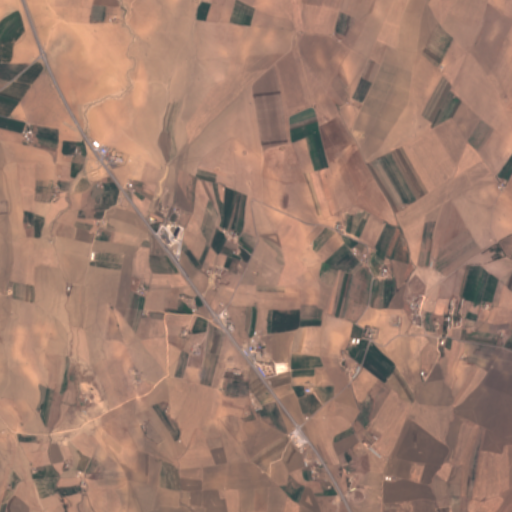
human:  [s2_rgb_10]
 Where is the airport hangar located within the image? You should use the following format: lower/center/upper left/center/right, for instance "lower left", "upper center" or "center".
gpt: The airport hangar is located in the upper left of the image.
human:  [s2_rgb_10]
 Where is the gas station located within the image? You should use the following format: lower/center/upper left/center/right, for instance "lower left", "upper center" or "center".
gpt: The gas station is located in the lower center of the image.
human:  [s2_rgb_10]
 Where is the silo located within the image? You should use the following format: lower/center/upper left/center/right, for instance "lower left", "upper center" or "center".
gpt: The silo is located in the center left of the image.
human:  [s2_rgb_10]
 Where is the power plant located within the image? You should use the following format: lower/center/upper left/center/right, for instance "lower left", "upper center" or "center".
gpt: There is no power plant in the image.